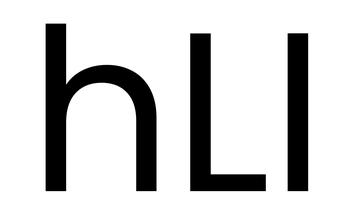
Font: Poppins-Regular